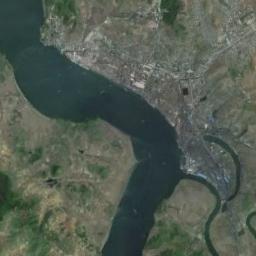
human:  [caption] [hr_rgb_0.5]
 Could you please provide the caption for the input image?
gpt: The deep blue river has a tributary and a residential area is next to the river .

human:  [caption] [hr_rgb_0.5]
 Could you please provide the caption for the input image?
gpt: There are many trees beside the river .

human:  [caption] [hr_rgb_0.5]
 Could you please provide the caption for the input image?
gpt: The river goes through houses and grass .

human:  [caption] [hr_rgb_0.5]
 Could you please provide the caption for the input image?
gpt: A curvy turquoise river with a tributary on the river and a large town on the shore .

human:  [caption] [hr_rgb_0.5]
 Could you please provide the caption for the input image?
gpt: There are many buildings and green meadows near the river .